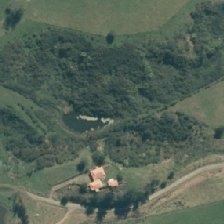
Land cover: grose_broom